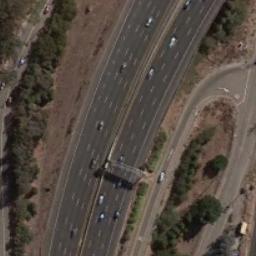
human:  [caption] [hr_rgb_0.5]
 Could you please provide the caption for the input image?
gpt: The freeway is next to lines of trees with some cars .

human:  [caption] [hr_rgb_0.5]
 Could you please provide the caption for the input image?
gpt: There are only two cars on the highway .

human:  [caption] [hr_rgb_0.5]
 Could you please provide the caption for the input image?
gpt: The freeway is surrounded by a large green forest, There is a sign beside the freeway, There are many cars on the freeway, And there are several roads beside the freeway .

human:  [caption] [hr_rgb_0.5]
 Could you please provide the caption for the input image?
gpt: A freeway with a bend and some small roads go through the wasteland with some trees .

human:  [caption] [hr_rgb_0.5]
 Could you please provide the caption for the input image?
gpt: There are some brown bare land beside the freeway .